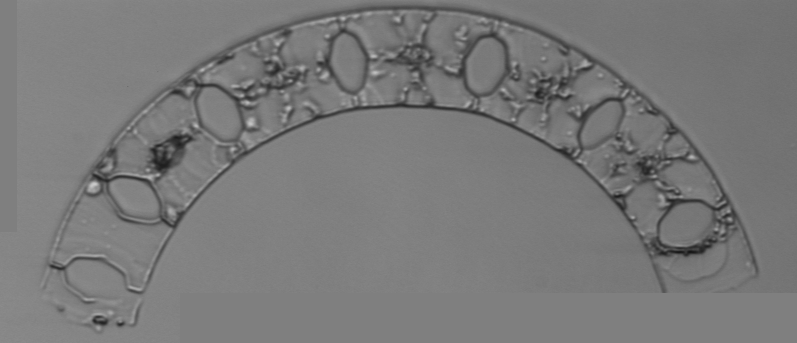
Label: Eucampia